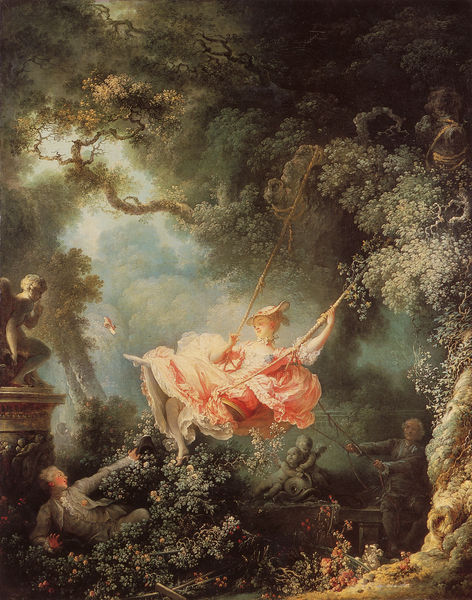
Titel: Les hasards heureux de l'escarpolette, Die glücklichen Zufälle der Schaukel
Künstler: Jean Honoré Fragonard
Standort: London
Institution: Wallace Collection
Schlagwörter: baum, blau, blätter, dunkel, flügel, fuß, gemälde, himmel, kampf, laub, mann, schatten, vogel, weiß, wolken, bäume, grün, landschaft, menschen, mädchen, ocker, äste, blume, blumen, finger, frankreich, frau, grau, hell, hut, kleid, licht, marmor, männer, orange, türkis, blüten, dame, gras, park, rosen, rot, beige, herren, malerei, alt, anzug, barock, diener, sockel, ärmel, öl, ast, baumstamm, natur, stamm, strauch, wind, zweige, busch, gebüsch, sonne, gewand, schnur, adel, drei, paar, blatt, pflanzen, gainsborough, kontrast, rokoko, rosa, voyeur, wald, zart, fliegen, engel, garten, putte, putto, skulptur, statue, himmelblau, perücke, schwung, hündchen, lächeln, relief, bein, füße, sommer, liebe, liegen, idylle, ziehen, romantik, luft, seile, wehen, schaukel, strumpf, plastik, rüschen, erotik, liegend, sonnenhut, baumkrone, freude, spiel, strümpfe, barfuss, sonnenstrahl, seil, schweben, lichtung, schuh, fräulein, flirt, liebespaar, jüngling, skulpturen, statuen, romantisch, geäst, lust, eden, leibe, atmosphäre, zentrum, versteck, watteau, kamerablick, amor, putten, anbetung, blätterdach, putti, details, armor, blättern, schaukeln, luftig, anhimmeln, boucher, galan, galant, fragonard, anschubsen, anstosse, flirten, fragonnard, koketterie, lebensfreude, märchenhaft, skluptur, straucj, frühlich, frankreich rokoko, frau schaukel, la balance, die schaukel, wonne, schubs, mädchen+frau, galanbt, schaukelnd, knorrige äste